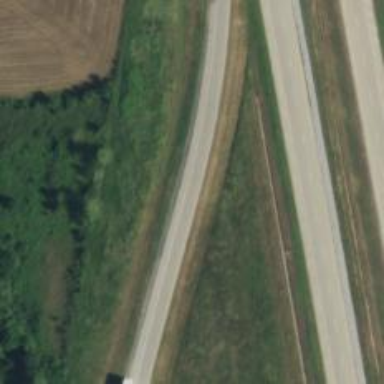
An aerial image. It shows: Trunk link highway.